Aerial crown-view tile of a tropical tree (Barro Colorado Island, Panama), acquired 20240918:
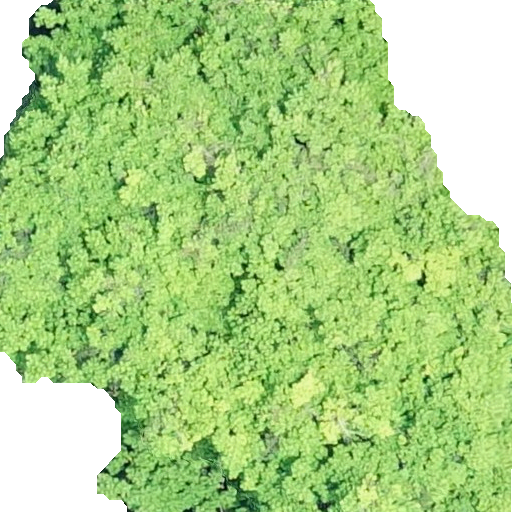
Species: Tachigali panamensis
GBIF accepted scientific name: Tachigali panamensis
Crown area: 420.607 m²